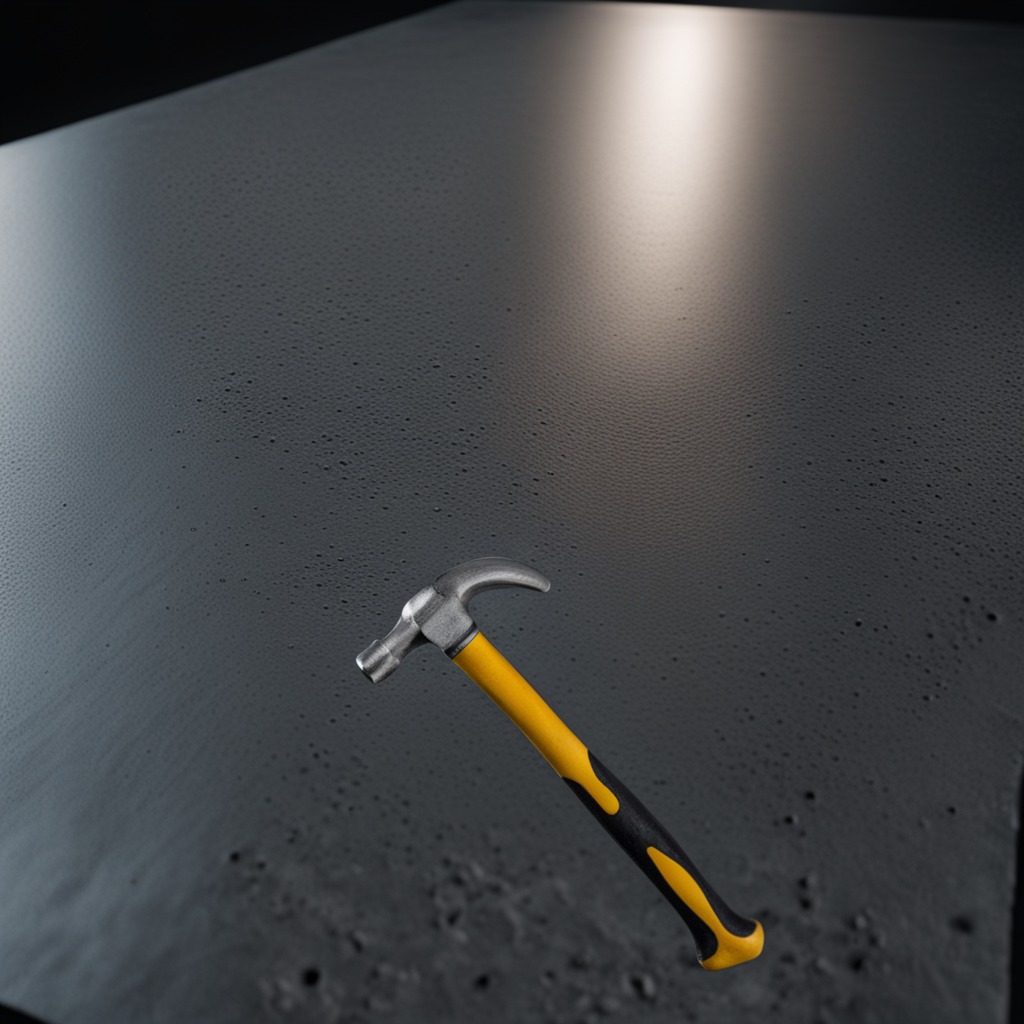
A hammer is lying on the clean granite table inside a workshop at night.